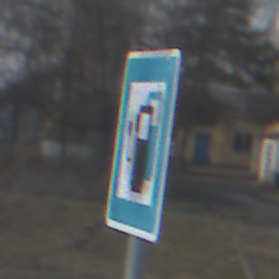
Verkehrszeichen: LadestationFuerElektrofahrzeuge
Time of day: SunriseSunset
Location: Outdoor (Suburban)
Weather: PartlyCloudy
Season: Winter
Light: Natural